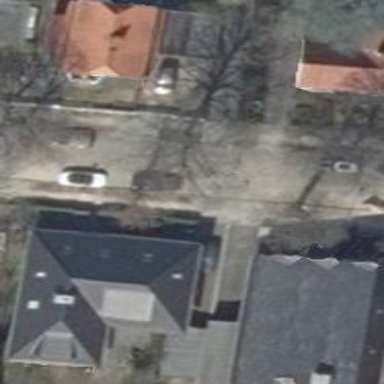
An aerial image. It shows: Residential road with sidewalks on both sides.